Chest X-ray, PA view. Patient: 54 years old, sex M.
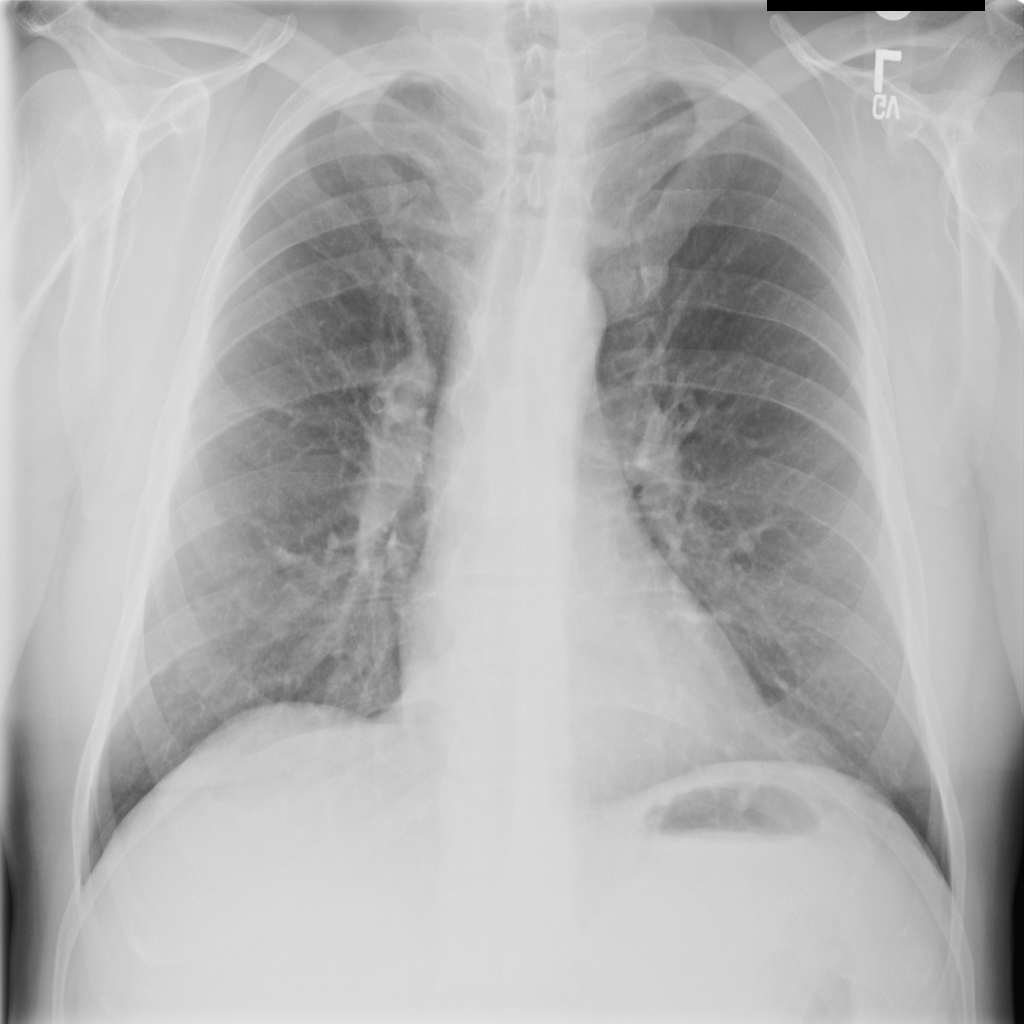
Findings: No Finding